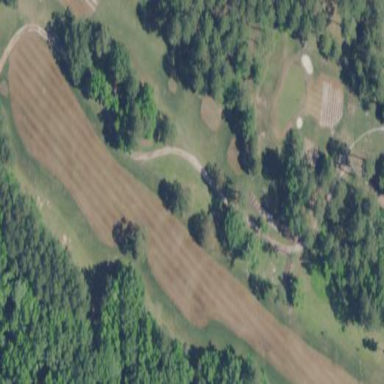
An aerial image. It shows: Area with grass used as rough in golf course.